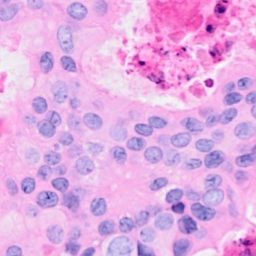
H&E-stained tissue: Breast